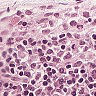
Metastatic tissue present: no